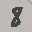
Label: 8